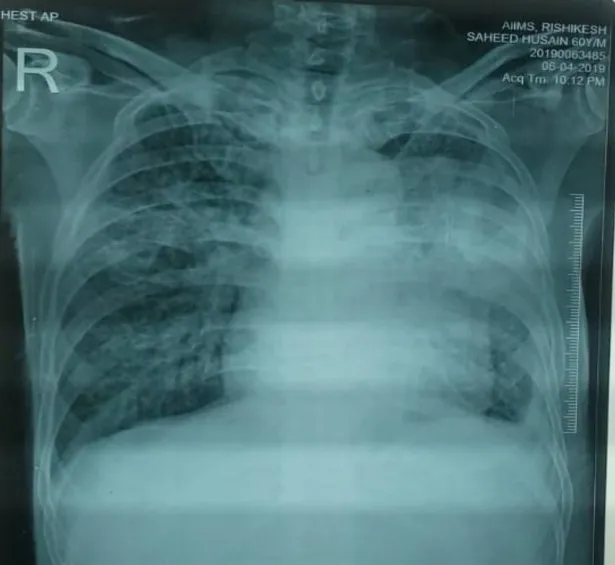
Chest X-ray showing heterogeneous opacity in the left upper lung zone with reticulonodular opacity in bilateral lung.
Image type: radiology (x_ray)